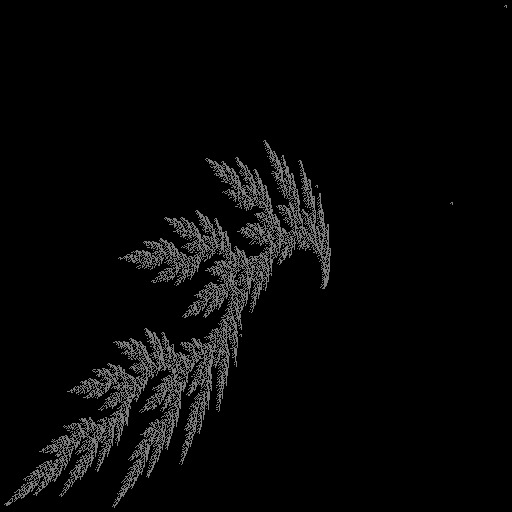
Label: cedarleaf